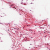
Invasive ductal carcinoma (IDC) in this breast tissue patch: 0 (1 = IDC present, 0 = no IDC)